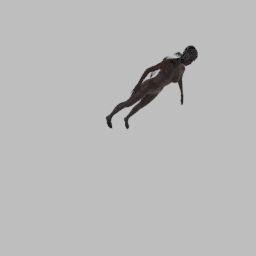
Label: people